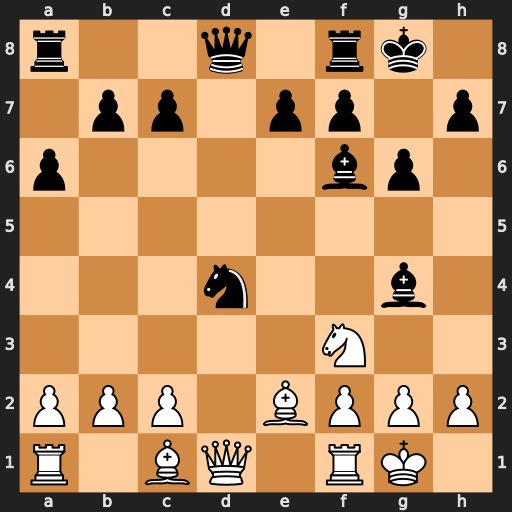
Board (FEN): r2q1rk1/1pp1pp1p/p4bp1/8/3n2b1/5N2/PPP1BPPP/R1BQ1RK1
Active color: w
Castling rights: -
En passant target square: -
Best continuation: Nxd4 Bxe2 Nxe2 Qxd1 Rxd1